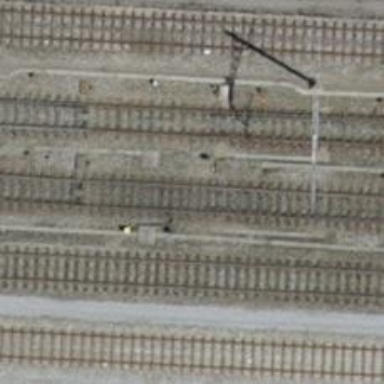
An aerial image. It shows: Railway switch.